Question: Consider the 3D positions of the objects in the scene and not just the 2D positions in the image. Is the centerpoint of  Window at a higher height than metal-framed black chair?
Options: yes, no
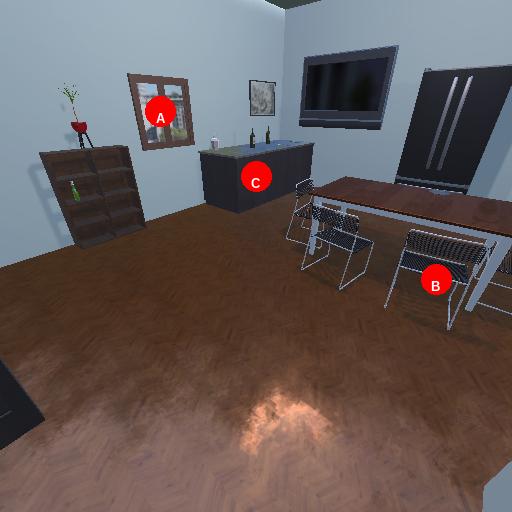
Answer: yes